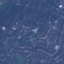
Land use / land cover: Residential